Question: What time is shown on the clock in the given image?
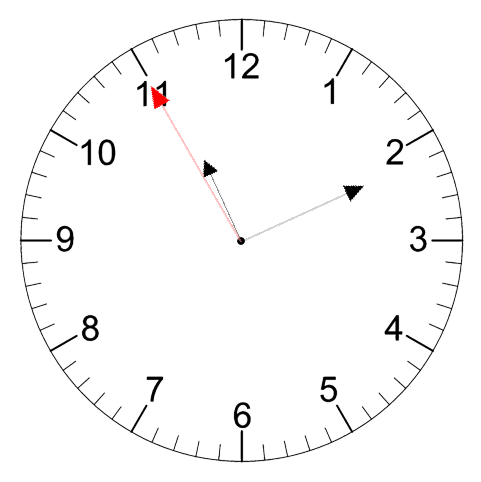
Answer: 11:10:55